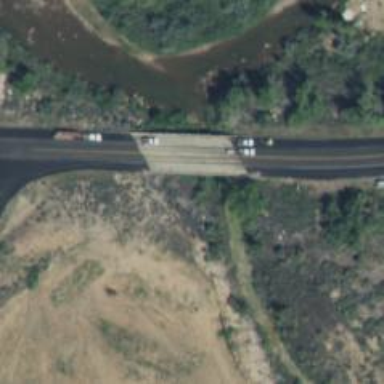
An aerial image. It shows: Primary highway on viaduct with grade 1 asphalt surface.